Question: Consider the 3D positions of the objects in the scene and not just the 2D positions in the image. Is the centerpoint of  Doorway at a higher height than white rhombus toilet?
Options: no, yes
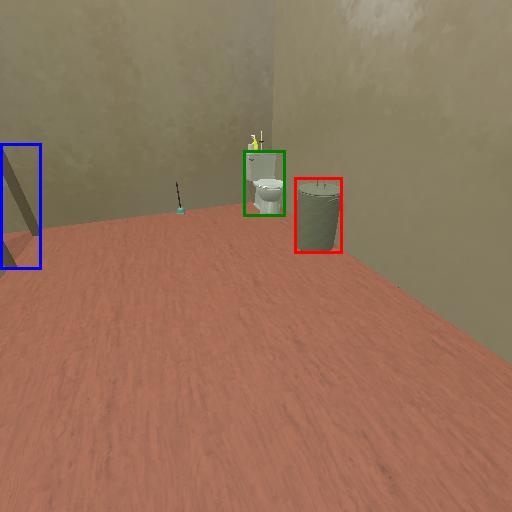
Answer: no